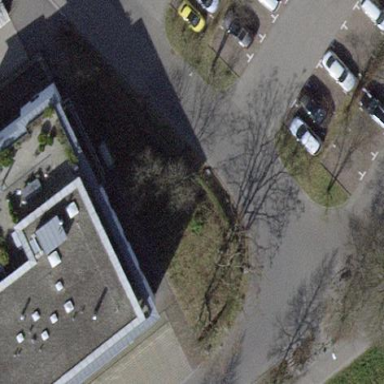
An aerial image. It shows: Apartment building with flat roof.